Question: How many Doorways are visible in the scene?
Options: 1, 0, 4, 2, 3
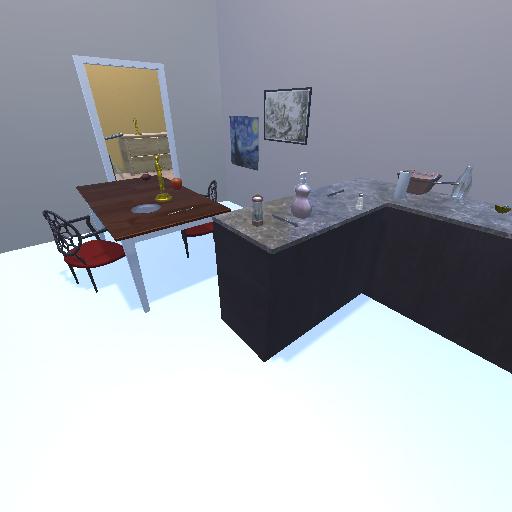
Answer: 1